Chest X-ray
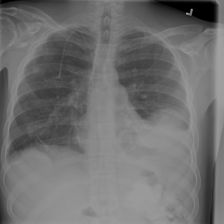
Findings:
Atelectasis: negative
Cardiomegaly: negative
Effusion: positive
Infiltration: negative
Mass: positive
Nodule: negative
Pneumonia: negative
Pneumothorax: negative
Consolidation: negative
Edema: negative
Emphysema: negative
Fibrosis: negative
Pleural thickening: negative
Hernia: negative